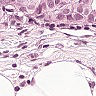
Metastatic tissue present: yes